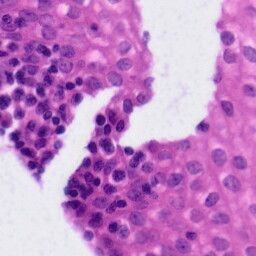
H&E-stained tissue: Tonsil